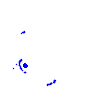
Particle: electron